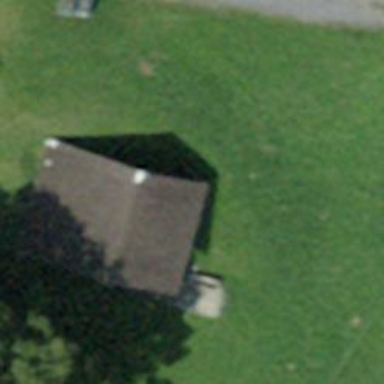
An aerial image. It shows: Barn.